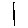
Label: line